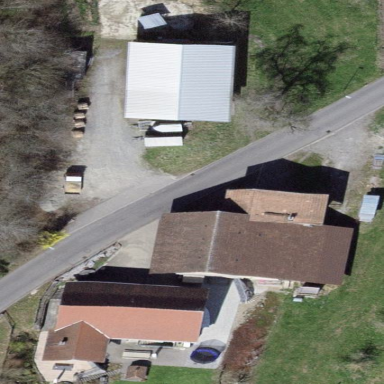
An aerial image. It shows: Farmyard area.